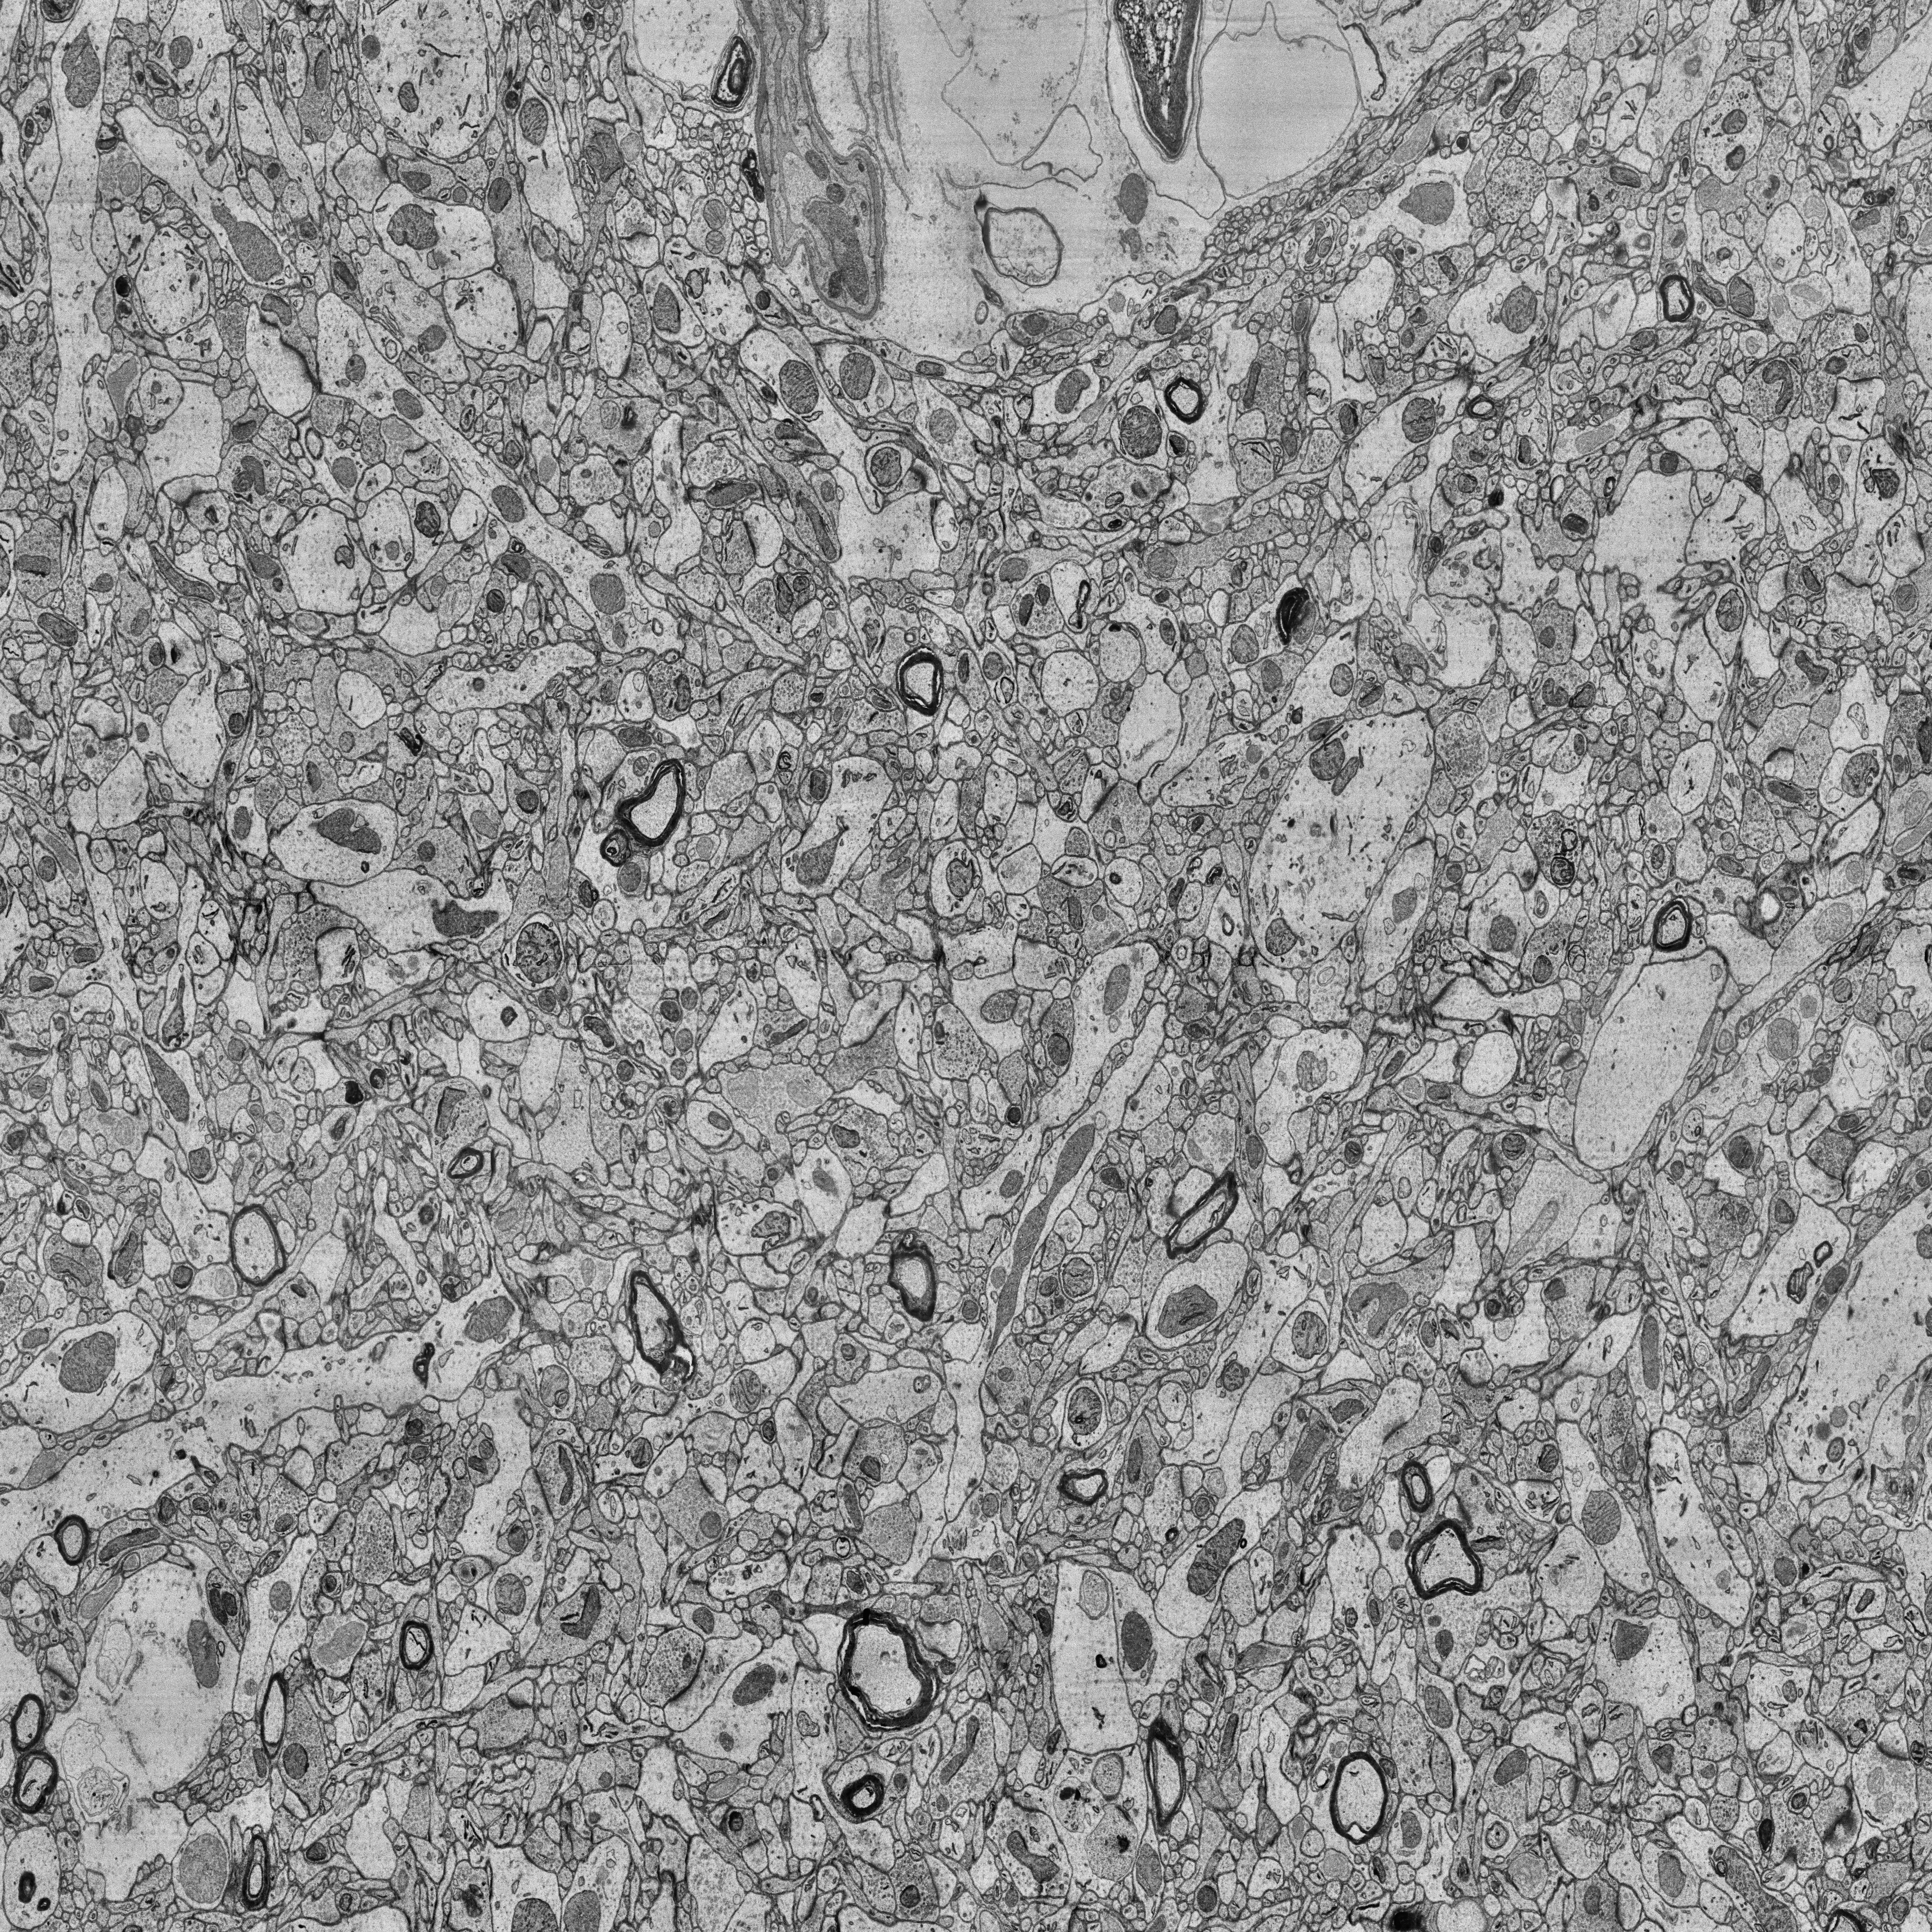
Electron microscopy slice of human cortex tissue
Slice depth (z): 37
Mitochondria instances in slice: 493